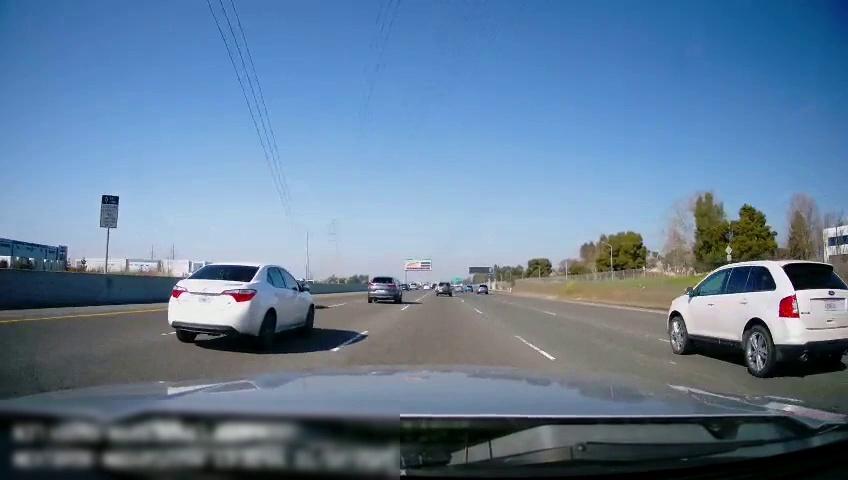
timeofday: Day
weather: Sunny
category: Drivable Space
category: Vehicles | SUV
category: Vehicles | SUV
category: Vehicles | SUV
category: Vehicles | Car
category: Vehicles | SUV
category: Vehicles | SUV
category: Vehicles | Car
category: Lanes | Current Lane
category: Lanes | Current Lane
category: Lanes | Alternate Lane
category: Lanes | Alternate Lane
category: Lanes | Alternate Lane
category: Lanes | Alternate Lane
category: Traffic | Signs
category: Traffic | Signs